Question: My first view displays an image and action indicator while web-servers and database function are run in that background. I want the application to go to my tab view when the functions have been completed. How do I do this?
Here is what the views look like.

What I have tried:
'''
TabBarViewController *tab = [[TabBarViewController alloc]init];
[self presentViewController:tab animated:NO completion:nil];
'''
and
'''
[self performSegueWithIdentifier:@"first" sender:self];
'''
Please can you help my to understand how to do this. I have spent many hours googling this problem and couldn't work out how to do it.
Thanks
EDIT: Added <URL>
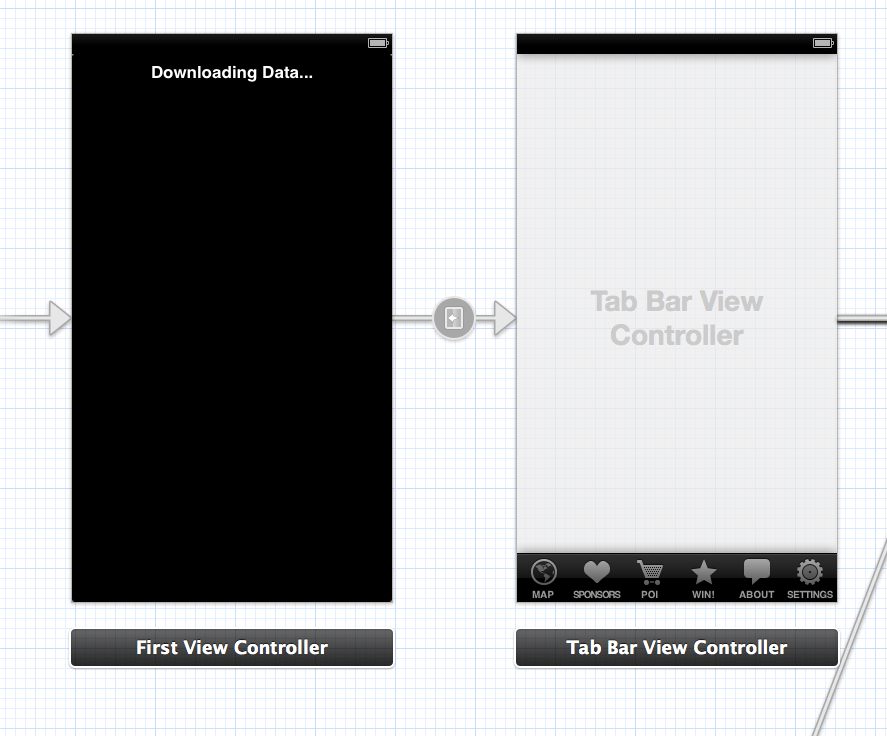
Answer: You can use GCD to make this happen.
For instance in your 'firstViewController' where you trigger downloading you can do:
'dispatch_async(dispatch_get_global_queue(DISPATCH_QUEUE_PRIORITY_LOW, 0), ^{ [model downloadData]; dispatch_sync(dispatch_get_main_queue(), ^{ [self performSegueWithIdentifier:@"YourSegueIdentifier" sender:self]; }); });'
I assume your 'downloadData' method is synchronous, if not you can use notifications in your model. Once data is retrieved you could 'postNamedNotification' from 'NSNotificationCenter' and in 'firstViewController' you could register for notification and after receiving it you would call 'performSegueWithIdentifier'